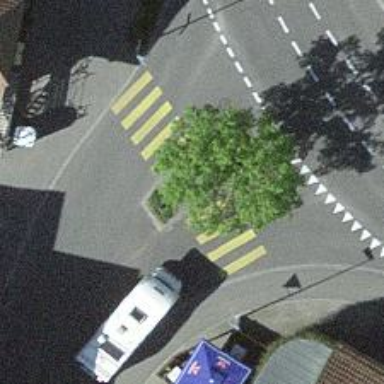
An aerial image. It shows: Uncontrolled crossing with pedestrian island.